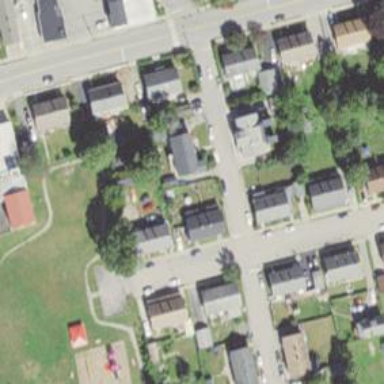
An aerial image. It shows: Residential driveway used as service road.